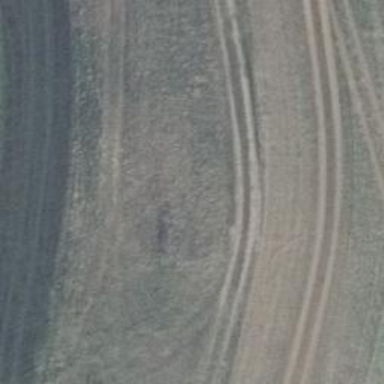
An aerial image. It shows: Grass track with grade5 tracktype.